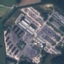
Land use / land cover class: Industrial